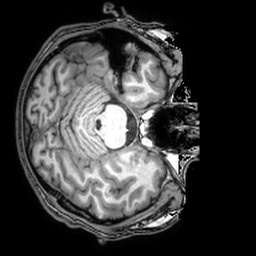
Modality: T1w
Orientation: axial
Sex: male
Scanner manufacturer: philips
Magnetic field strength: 3 T
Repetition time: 0.00811 s
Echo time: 0.00371 s